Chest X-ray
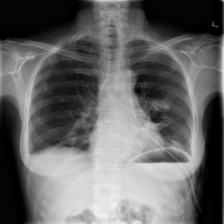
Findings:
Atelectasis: negative
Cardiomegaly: negative
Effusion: negative
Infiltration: negative
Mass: negative
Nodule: negative
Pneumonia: negative
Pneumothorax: negative
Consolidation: negative
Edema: negative
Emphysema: negative
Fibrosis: negative
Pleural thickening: negative
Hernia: negative